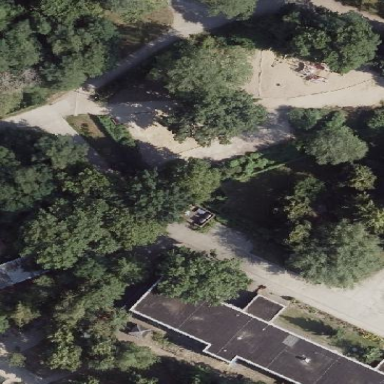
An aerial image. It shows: Playground with slide and sandpit.